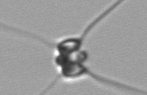
Label: Chaetoceros_didymus